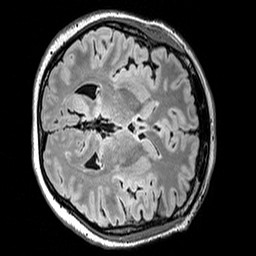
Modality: FLAIR
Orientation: axial
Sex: female
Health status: ill
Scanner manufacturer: siemens
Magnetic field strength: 3 T
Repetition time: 5 s
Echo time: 0.388 s